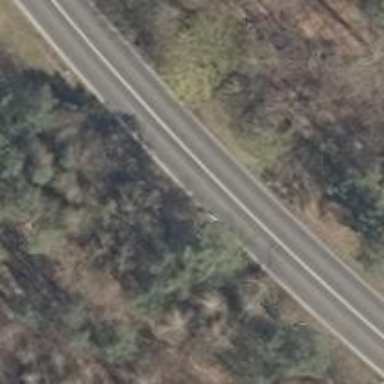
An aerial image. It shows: Secondary road with asphalt surface.